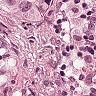
Metastatic tissue present: yes